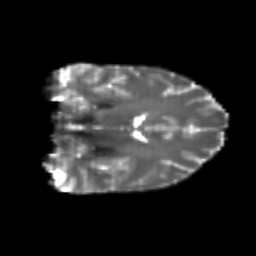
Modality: T2w
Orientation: coronal
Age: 24
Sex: female
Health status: healthy
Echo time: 0.074 s